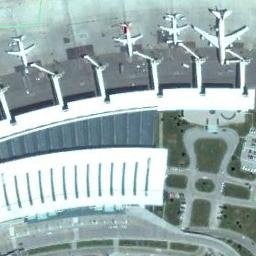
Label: airplane